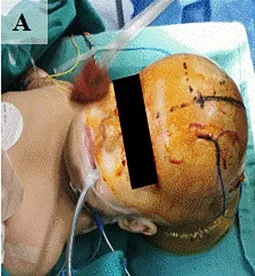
Intraoperative and postoperative conditions. (A) Appearance of the head during the surgical treatment.
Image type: medical_photograph (other_medical_photograph)